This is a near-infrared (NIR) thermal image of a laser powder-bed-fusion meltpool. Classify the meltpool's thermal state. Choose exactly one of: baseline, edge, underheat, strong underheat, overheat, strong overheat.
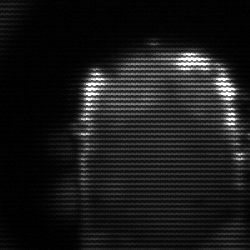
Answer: baseline